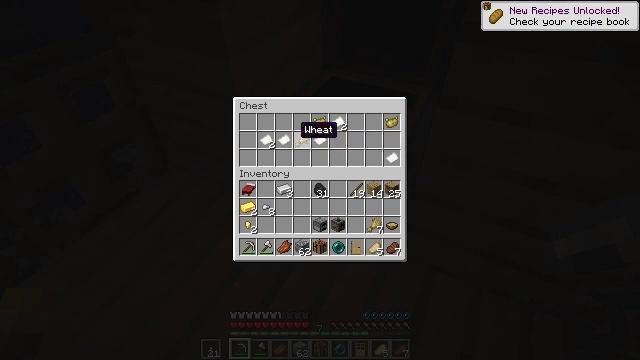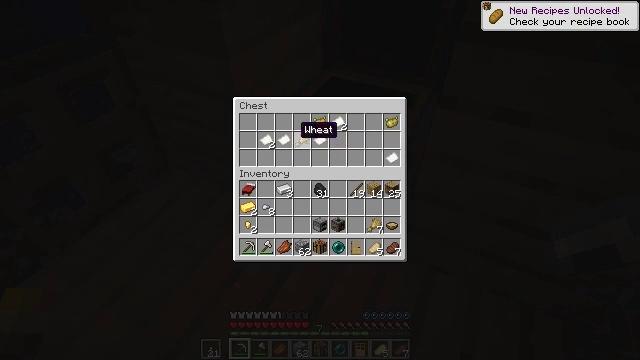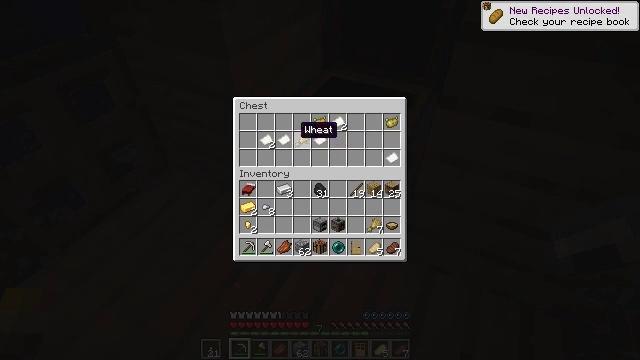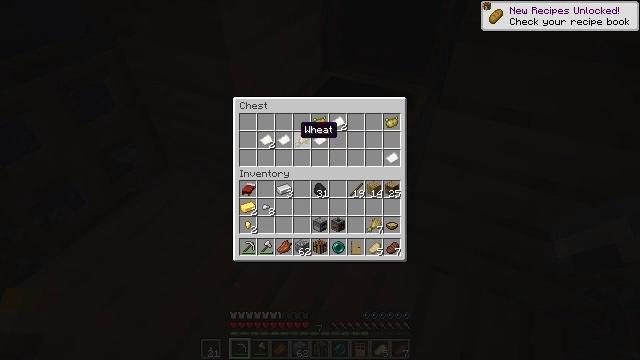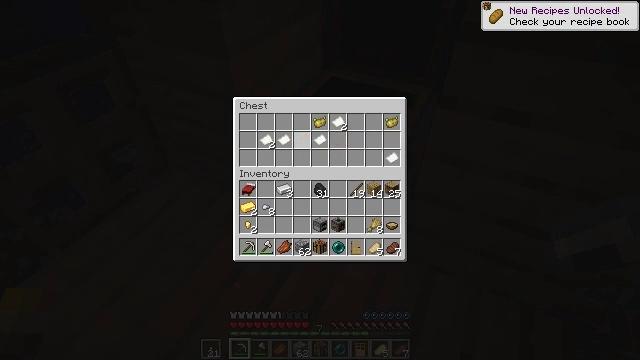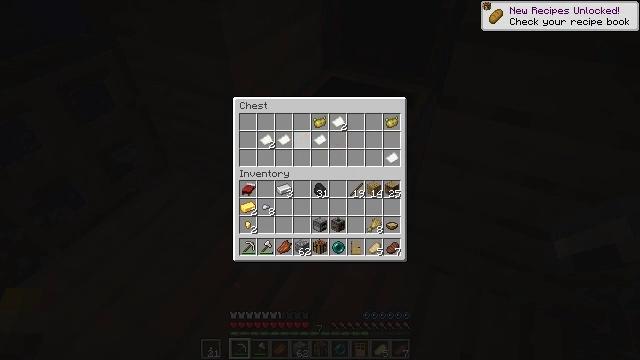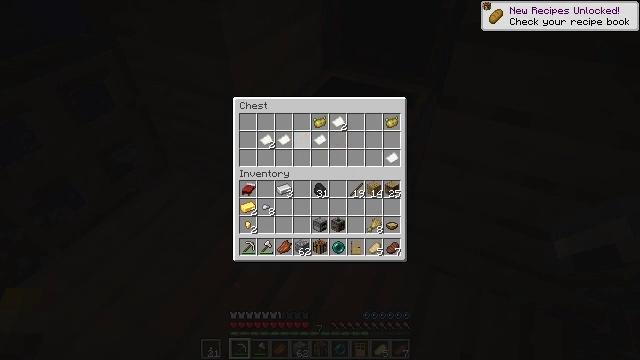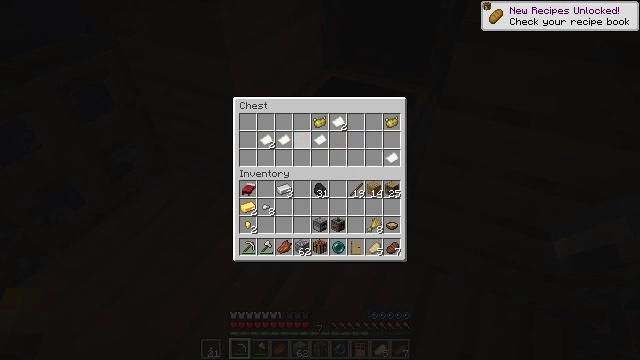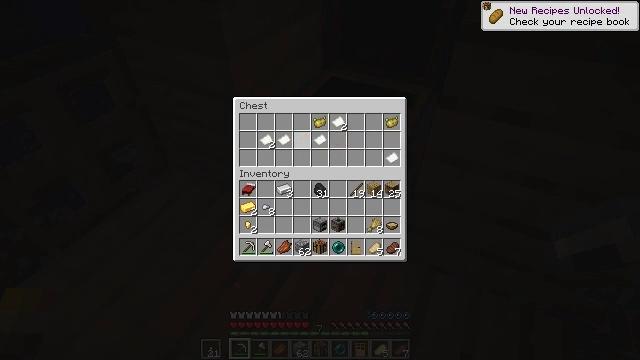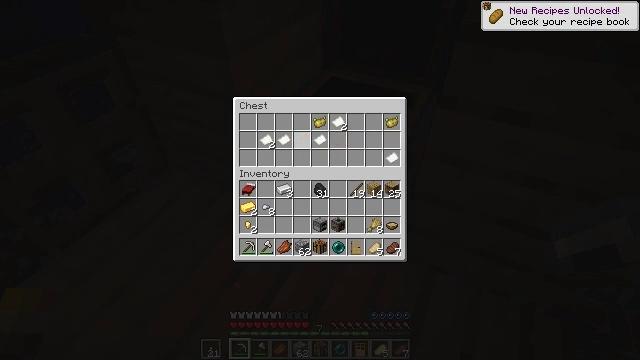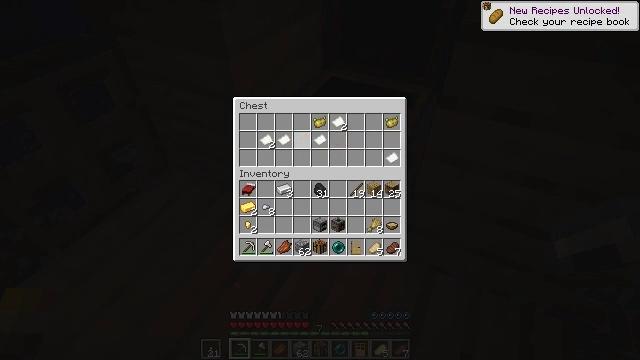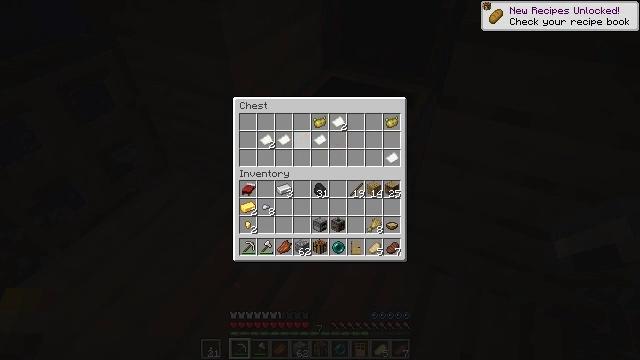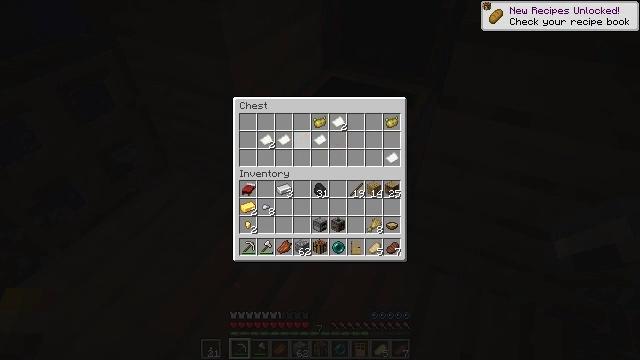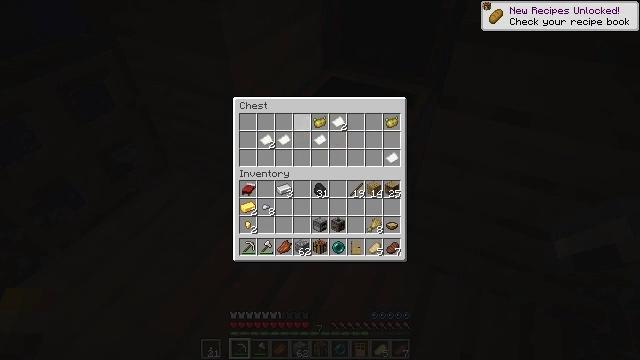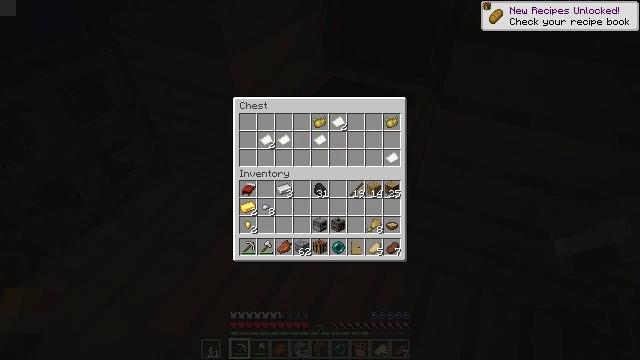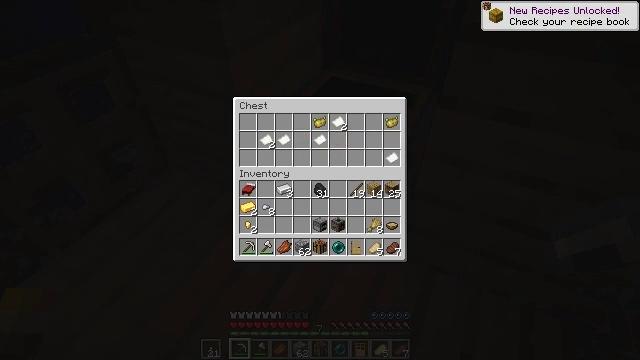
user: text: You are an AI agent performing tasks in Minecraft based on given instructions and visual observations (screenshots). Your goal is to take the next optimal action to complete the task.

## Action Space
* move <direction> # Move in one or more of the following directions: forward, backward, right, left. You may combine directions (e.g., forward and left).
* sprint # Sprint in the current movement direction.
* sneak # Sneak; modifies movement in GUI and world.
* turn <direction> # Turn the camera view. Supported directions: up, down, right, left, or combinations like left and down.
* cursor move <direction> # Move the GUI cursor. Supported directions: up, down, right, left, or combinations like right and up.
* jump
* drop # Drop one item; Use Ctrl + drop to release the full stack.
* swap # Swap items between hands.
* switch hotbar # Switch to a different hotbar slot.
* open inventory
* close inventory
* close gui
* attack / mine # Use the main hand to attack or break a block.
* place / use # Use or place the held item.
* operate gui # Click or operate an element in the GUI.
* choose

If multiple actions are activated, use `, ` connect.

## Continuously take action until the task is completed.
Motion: motion action
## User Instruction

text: Gather tall seagrass in the ocean.
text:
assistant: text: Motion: sneak
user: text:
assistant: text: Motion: sneak
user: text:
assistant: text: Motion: sneak
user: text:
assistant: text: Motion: sneak, operate gui
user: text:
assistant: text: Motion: sneak, operate gui
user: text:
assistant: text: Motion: sneak, operate gui
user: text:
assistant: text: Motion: sneak
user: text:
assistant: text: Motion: sneak
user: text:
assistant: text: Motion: no_op
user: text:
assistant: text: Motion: no_op
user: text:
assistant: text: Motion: no_op
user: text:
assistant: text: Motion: no_op
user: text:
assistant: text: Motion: cursor move up
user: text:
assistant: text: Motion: cursor move right and up
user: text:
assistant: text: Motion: cursor move up
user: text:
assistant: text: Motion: cursor move up
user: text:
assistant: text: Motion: no_op
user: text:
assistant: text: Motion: no_op
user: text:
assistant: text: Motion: close gui
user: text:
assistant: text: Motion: turn left and up
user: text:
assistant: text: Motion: turn left and up
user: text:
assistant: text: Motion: turn left and up
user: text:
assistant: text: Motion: turn left and up
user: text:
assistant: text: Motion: turn up
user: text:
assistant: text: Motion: turn right and up
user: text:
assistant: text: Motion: move back, turn right and up
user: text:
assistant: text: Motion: move back, turn right and up
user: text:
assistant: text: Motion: move back, turn right
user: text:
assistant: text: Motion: move back
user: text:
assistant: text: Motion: move back